Field crop: maize
Growth stage: 2
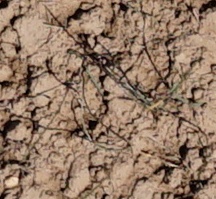
Species: lolium